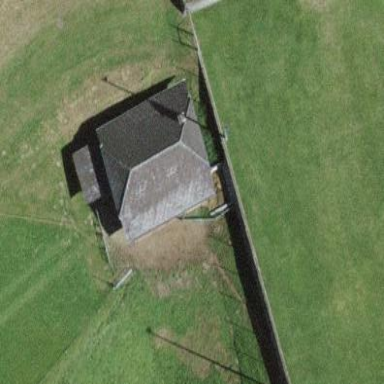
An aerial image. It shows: Barn.